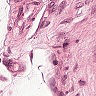
Metastatic tissue present: no